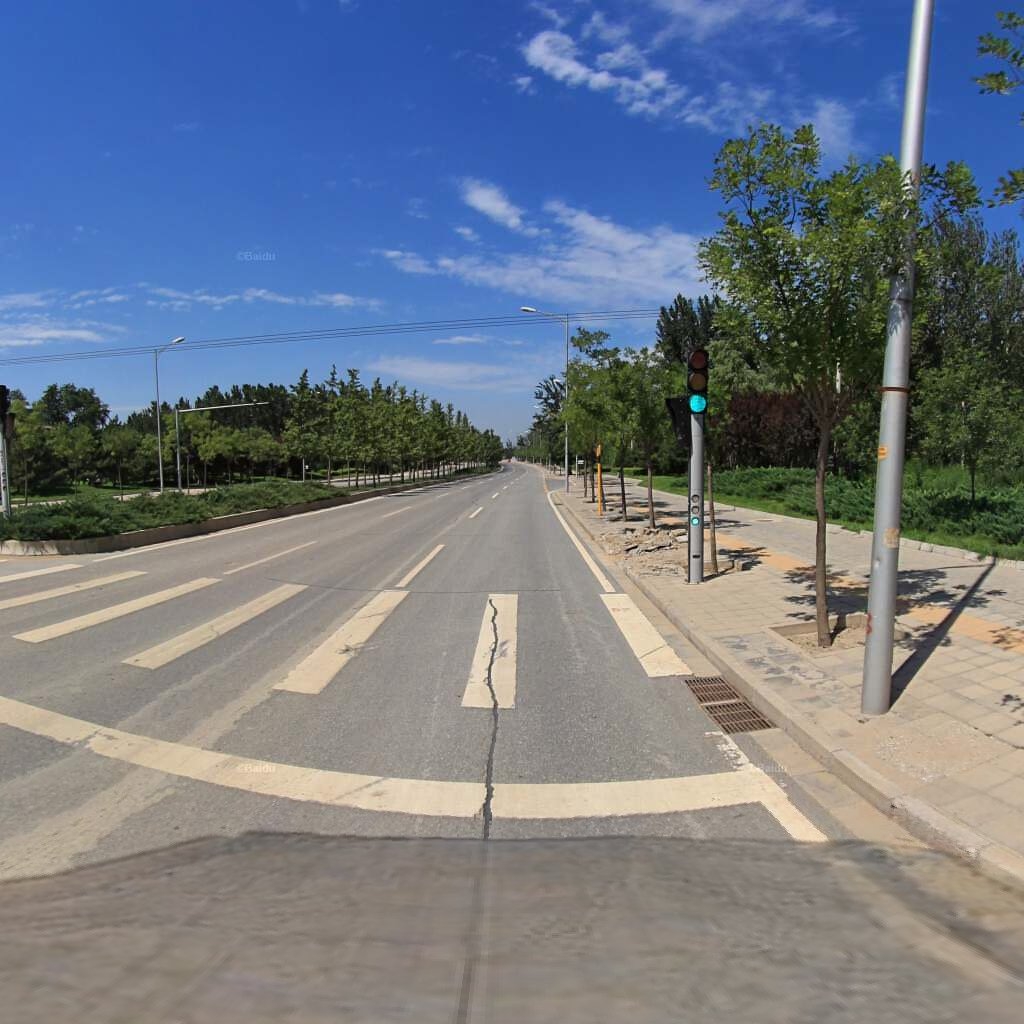
Region: Haidian
Road damage annotations: transverse patch, longitudinal patch